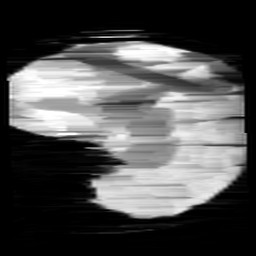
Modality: minIP
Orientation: sagittal
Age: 10
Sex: male
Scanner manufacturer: siemens
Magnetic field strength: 3 T
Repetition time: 0.027 s
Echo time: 0.02 s